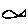
Label: fish